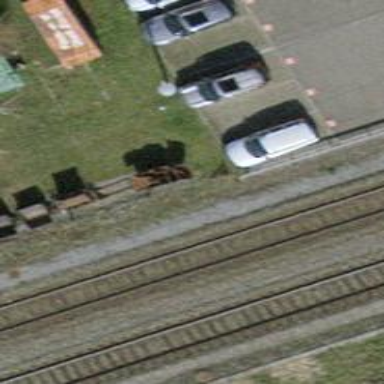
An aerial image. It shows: Preserved railway line with rails.